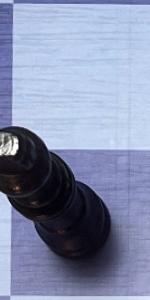
Label: King_Black